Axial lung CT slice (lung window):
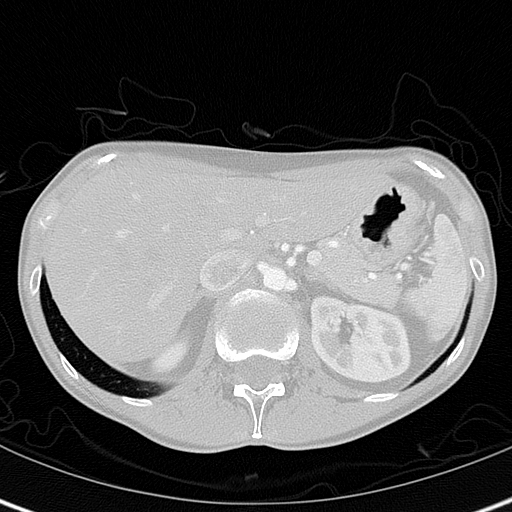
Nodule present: no